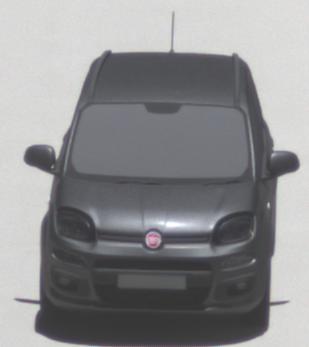
Make: Fiat
Model: Panda 1.2 8V
Detailed model: Panda (312)
Model produced from: 2013/02
Model produced until: 2013/12
Doors: 5
Color: gray
Road condition: dry road
Daytime: midday
Contrast: high contrast